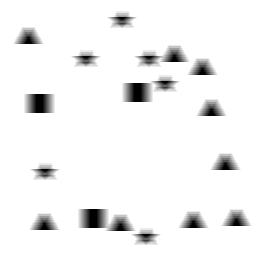
Squares: 3
Triangles: 9
Stars: 6
Total shapes: 18